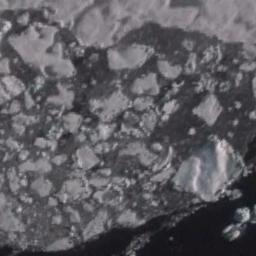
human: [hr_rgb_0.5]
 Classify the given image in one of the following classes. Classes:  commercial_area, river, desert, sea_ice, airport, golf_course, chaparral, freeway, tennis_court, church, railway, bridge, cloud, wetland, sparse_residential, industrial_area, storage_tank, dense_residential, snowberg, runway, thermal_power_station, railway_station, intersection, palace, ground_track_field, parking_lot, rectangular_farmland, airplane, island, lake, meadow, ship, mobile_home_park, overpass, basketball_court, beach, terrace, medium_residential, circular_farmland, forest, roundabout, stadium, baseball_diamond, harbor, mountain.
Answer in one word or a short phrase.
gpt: sea_ice